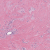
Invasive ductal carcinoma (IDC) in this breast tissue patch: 1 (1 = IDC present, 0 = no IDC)